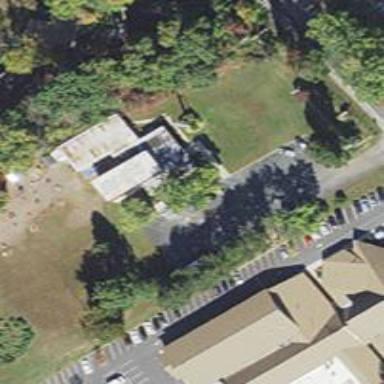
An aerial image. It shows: School.